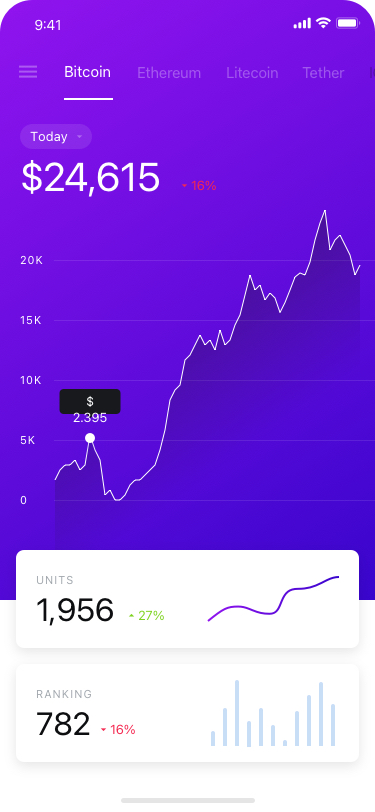
Text in this UI design:
$24,615
16%
Today
20K
15K
10K
5K
0
$ 2.395
RANKING
782
16%
UNITS
1,956
27%
Bitcoin
Ethereum
Litecoin
Tether
IOTA